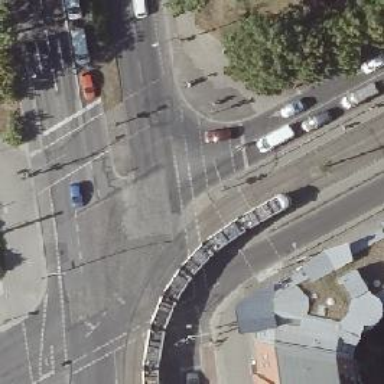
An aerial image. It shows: Road with traffic signals.